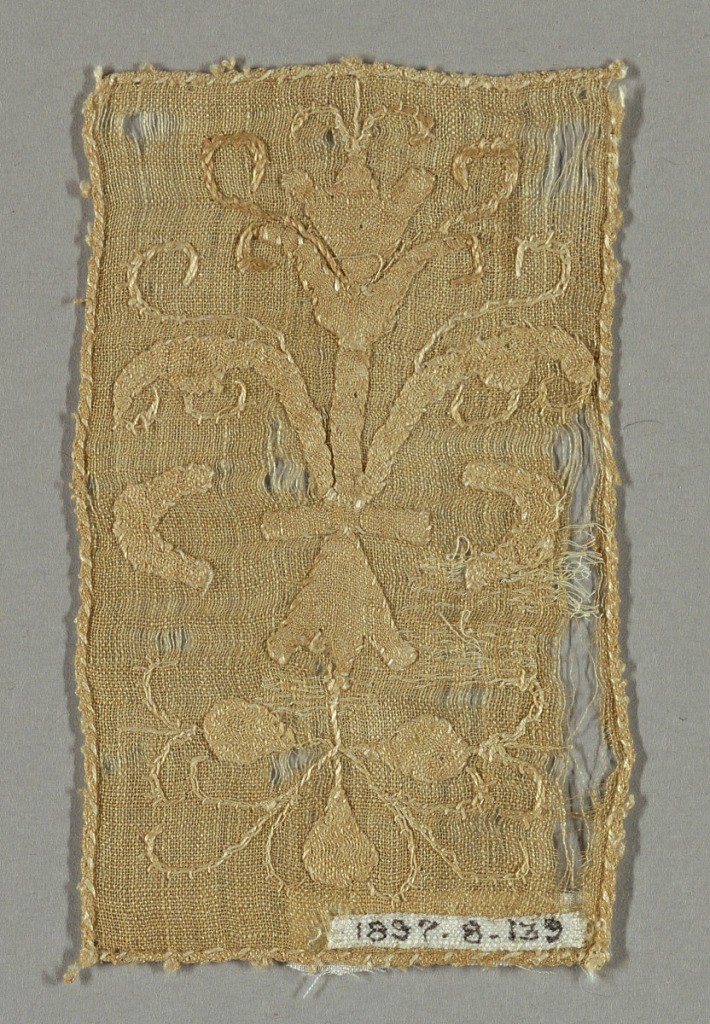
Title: Fragment
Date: early 17th century
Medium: linen Technique: applique and embroidery
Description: Light brown rectangular fragment in a conventionalized design of scrolling leaves and floral forms.